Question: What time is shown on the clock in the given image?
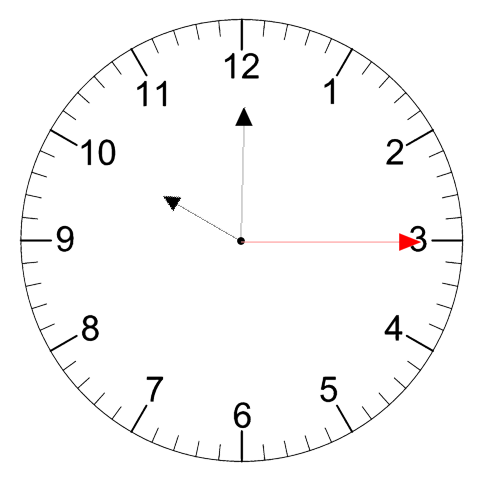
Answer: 10:00:15